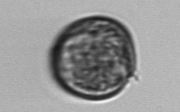
Label: Prorocentrum